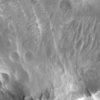
Label: not_dusty